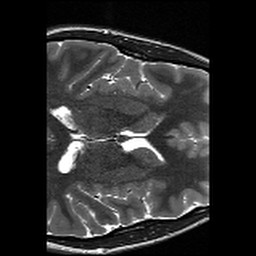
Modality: T2w
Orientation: axial
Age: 24
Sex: female
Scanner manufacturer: siemens
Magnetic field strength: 3 T
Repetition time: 13.15 s
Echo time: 0.082 s